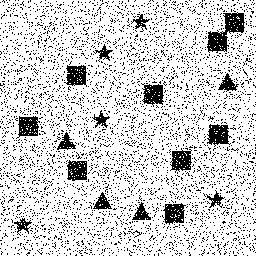
Squares: 9
Triangles: 4
Stars: 5
Total shapes: 18